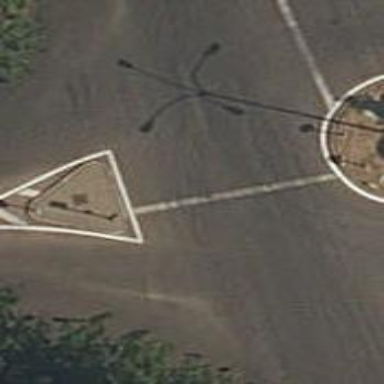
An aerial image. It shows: Secondary road with asphalt surface leading to roundabout.